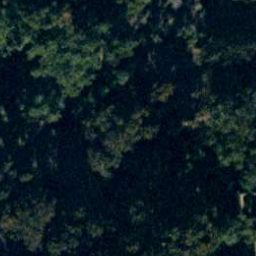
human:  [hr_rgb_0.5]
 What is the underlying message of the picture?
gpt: forest